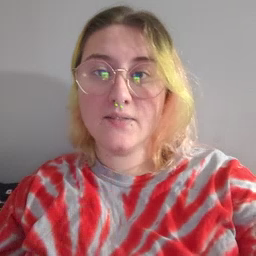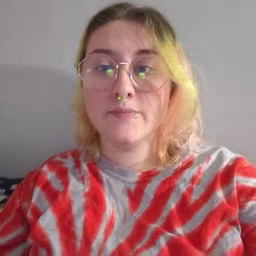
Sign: tomorrow